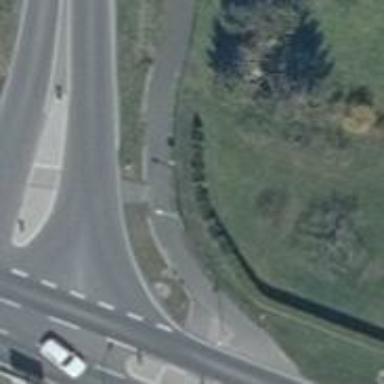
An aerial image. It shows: Asphalt cycleway.